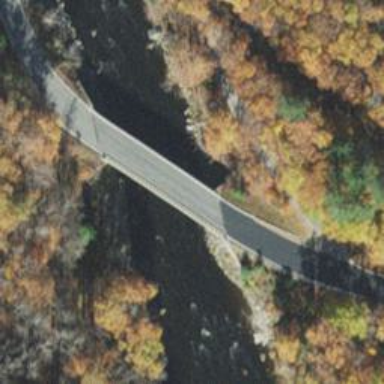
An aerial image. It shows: Tertiary road on bridge with asphalt surface. The bridge is used for portaging whitewater.